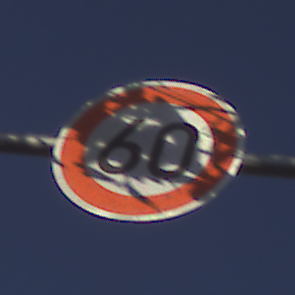
Verkehrszeichen: Geschwindigkeit60
Umgebung: Outdoor, RoadRail
Tageszeit: MorningAfternoon
Wetter: PartlyCloudy
Licht: Natural
Jahreszeit: NotSpecified
Kontrast: HighContrast